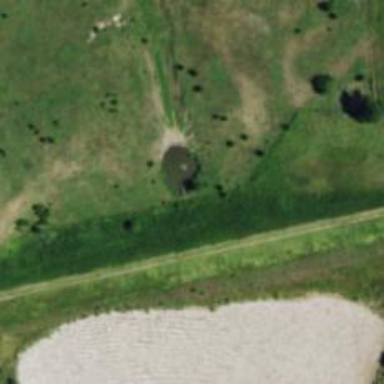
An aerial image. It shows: Reservoir.